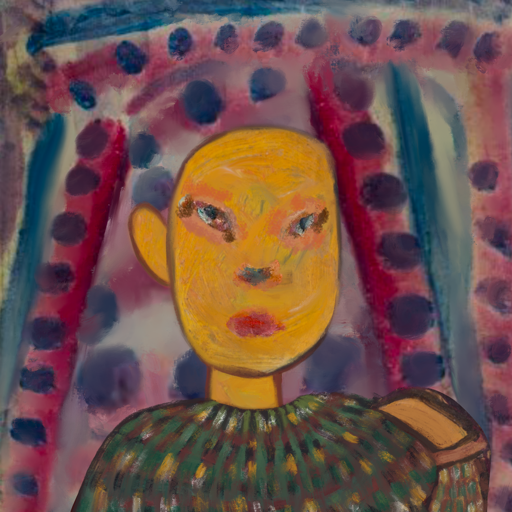
Background: HillGirl, Head And Neck Front: After_Raid, Face Front: Boggyland, Bust: After_Raid, Hair Front: Blank, Head Accessory: Blank, Second Necklace: Blank, Necklace: Blank, Baby: Blank